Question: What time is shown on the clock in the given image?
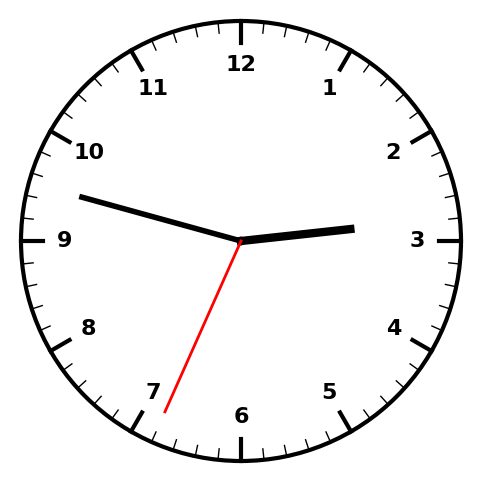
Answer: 02:47:34